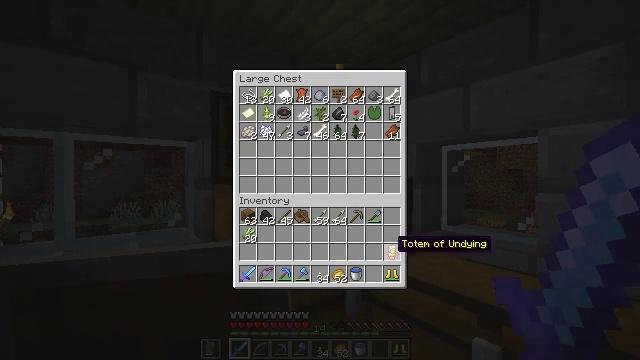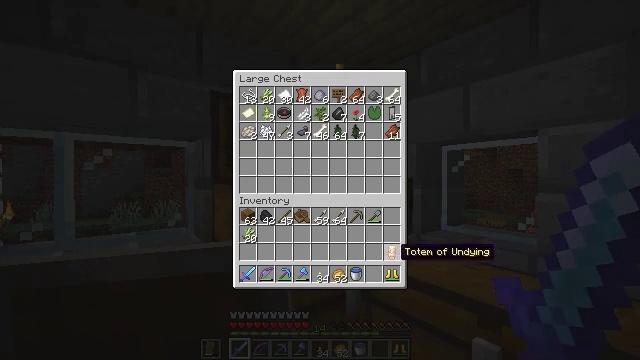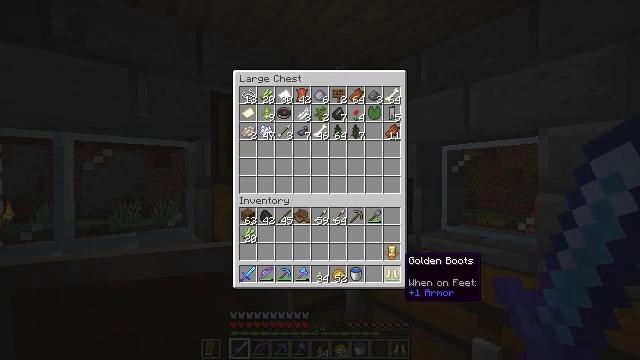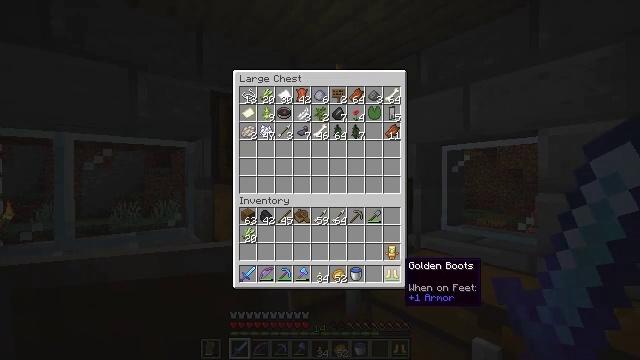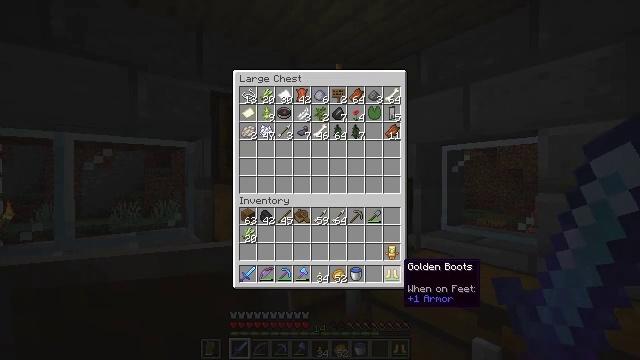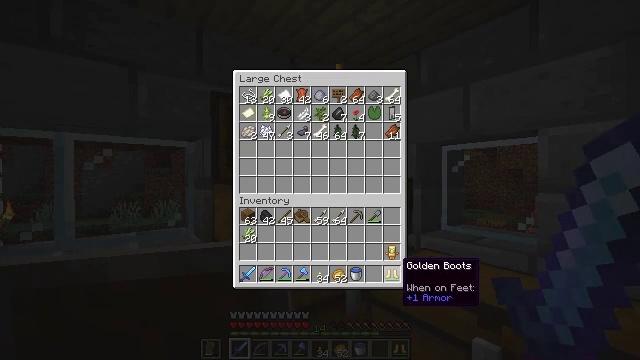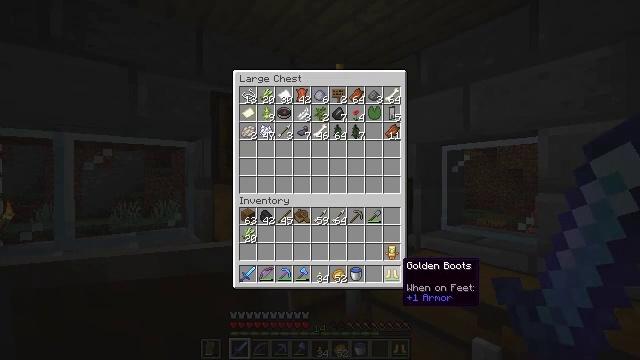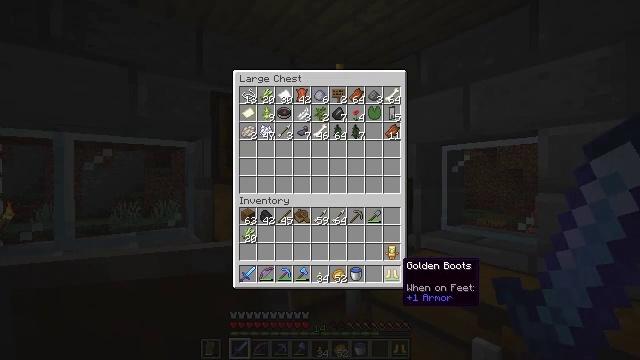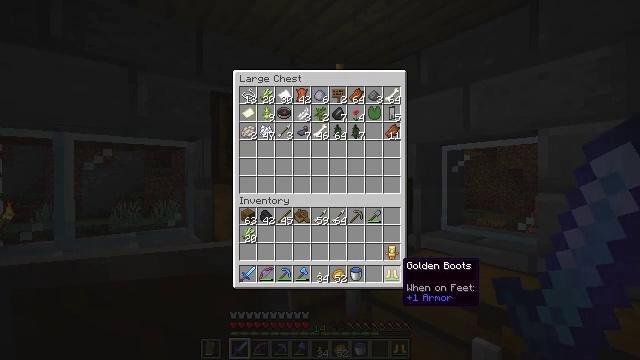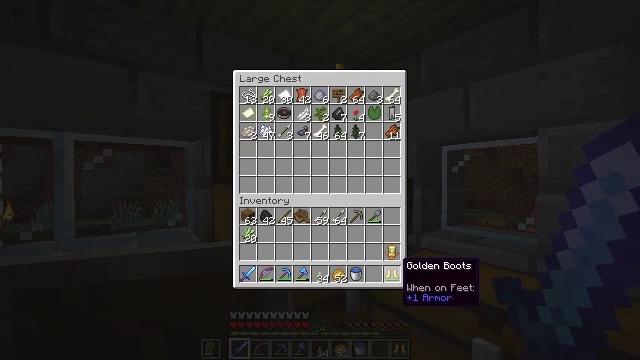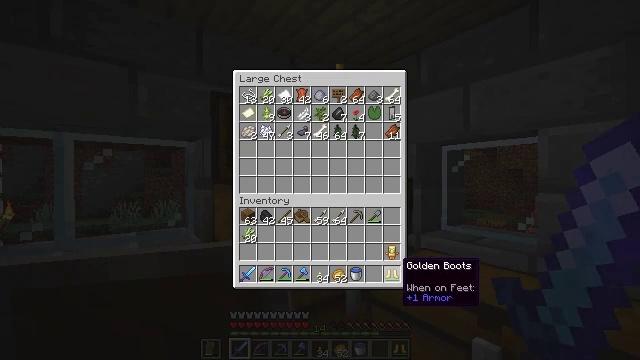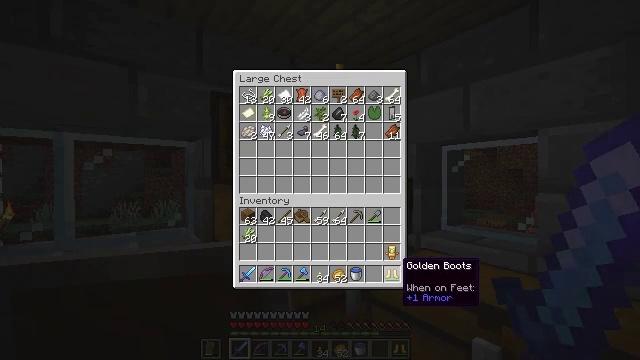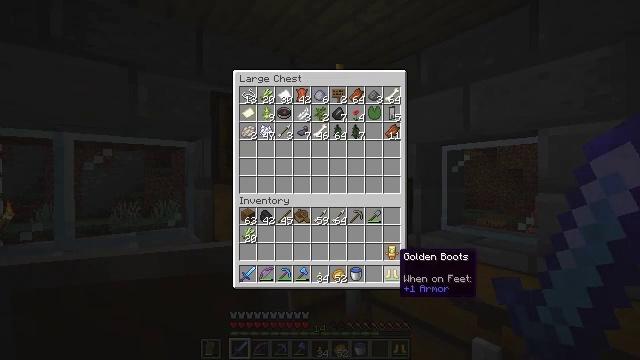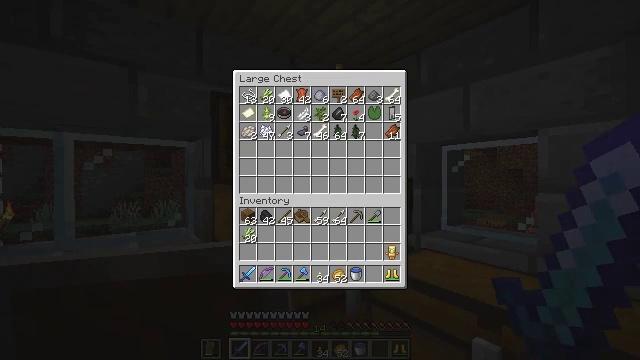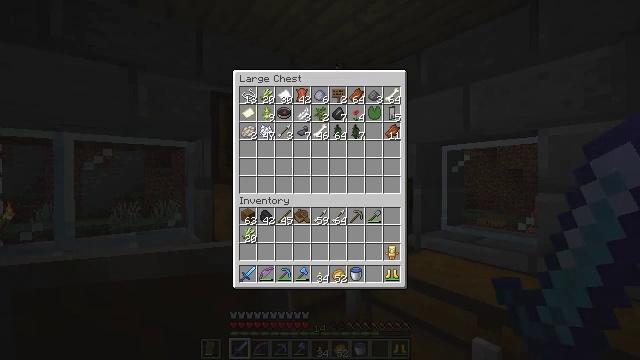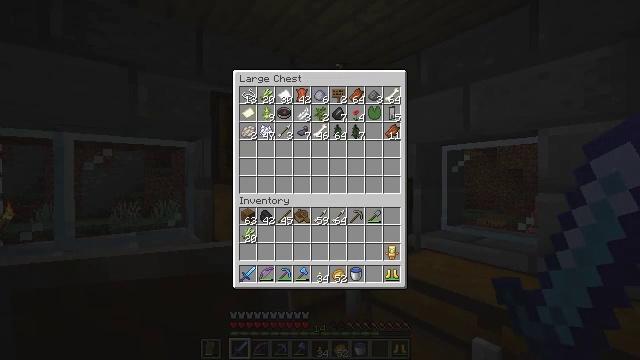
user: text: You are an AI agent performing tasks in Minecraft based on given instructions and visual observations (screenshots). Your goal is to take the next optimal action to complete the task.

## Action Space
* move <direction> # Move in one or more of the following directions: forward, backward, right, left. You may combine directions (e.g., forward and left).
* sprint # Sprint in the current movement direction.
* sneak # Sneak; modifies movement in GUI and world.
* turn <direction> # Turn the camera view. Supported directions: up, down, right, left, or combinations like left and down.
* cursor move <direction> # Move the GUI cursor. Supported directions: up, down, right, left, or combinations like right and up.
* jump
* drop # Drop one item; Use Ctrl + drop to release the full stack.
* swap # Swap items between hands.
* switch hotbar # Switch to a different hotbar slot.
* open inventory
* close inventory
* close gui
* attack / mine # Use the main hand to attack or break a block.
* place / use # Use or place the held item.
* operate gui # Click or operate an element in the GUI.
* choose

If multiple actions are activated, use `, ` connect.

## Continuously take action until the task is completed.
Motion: motion action
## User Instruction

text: Open your crafting interface and create a cauldron.
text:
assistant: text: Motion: cursor move down
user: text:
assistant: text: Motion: cursor move down
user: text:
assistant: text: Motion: no_op
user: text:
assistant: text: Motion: no_op
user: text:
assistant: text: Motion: no_op
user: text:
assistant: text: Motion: no_op
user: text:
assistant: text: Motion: no_op
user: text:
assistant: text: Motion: no_op
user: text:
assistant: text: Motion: no_op
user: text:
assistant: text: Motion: no_op
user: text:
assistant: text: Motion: no_op
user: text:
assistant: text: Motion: cursor move up
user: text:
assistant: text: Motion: no_op
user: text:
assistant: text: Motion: no_op
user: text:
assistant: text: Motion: no_op
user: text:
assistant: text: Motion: cursor move left and up
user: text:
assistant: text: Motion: sneak, cursor move left and up
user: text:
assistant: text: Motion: sneak
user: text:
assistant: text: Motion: sneak, cursor move left and up
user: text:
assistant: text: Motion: sneak, cursor move left
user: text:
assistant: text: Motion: sneak
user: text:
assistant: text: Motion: sneak, operate gui
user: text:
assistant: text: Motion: sneak
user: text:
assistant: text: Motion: sneak
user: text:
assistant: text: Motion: sneak
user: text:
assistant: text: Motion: sneak
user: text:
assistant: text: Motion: close gui
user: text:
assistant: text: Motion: no_op
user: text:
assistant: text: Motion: open inventory
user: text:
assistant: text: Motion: open inventory